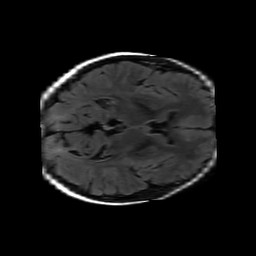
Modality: FLAIR
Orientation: axial
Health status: ill
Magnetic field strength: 3 T